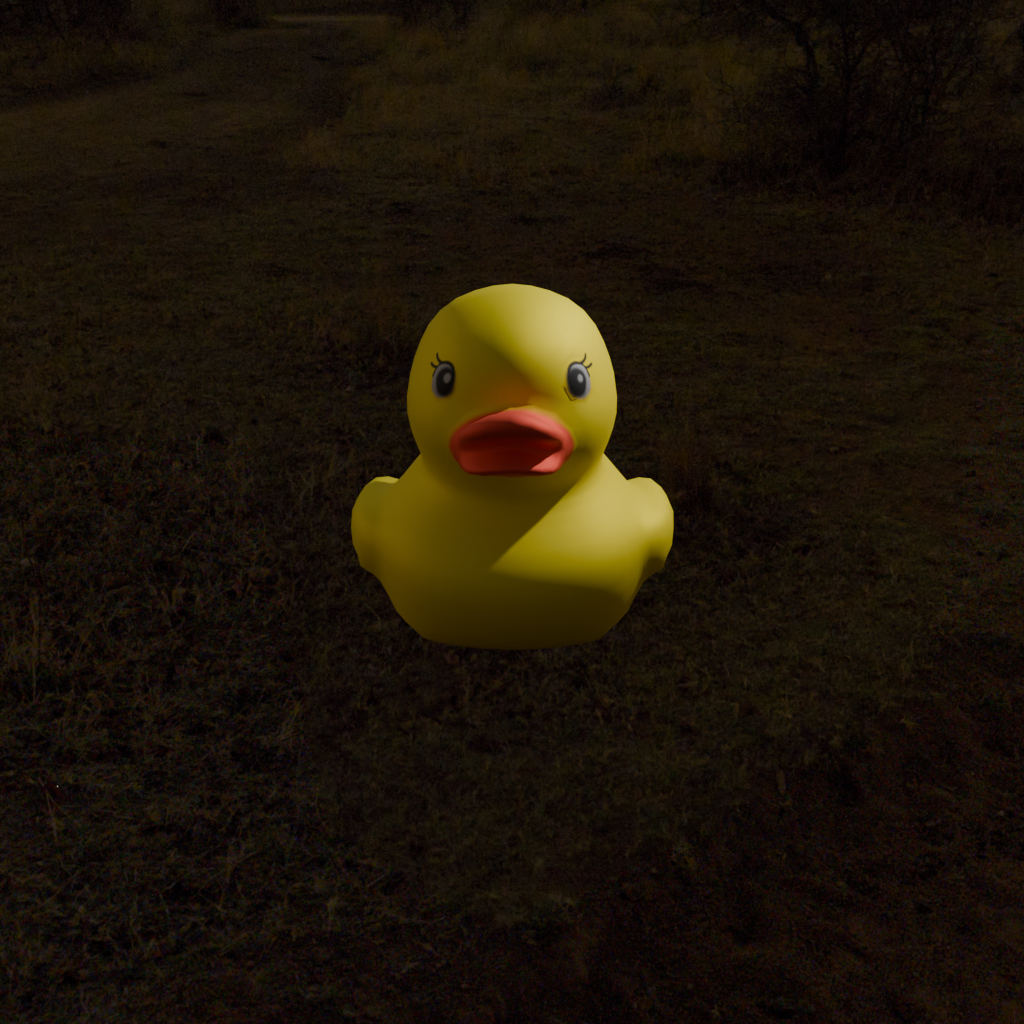
an image of a yellow rubber duck seen from <front> in a starry sky over a savanna at night.